Question: Recently, I tried to use java-image-scaling library to resize the image files. So, I set java-image-scaling jar file through Eclipse as a way that usual Eclipse project sets its external jar file. In Eclipse, there is no error (I mean, there is no red underline.) to use java-image-scaling library. However, when I try to compile it through Play! console, the compiler said it cannot find java-image-scaling jar file. It is weird because I did exactly same with Joda Time library and there was no problem.
Am I missing something to use external jar(java library) in a project of Play framework?

Check this screenshot that shows I already added Joda datatime library and java-image-scaling library.
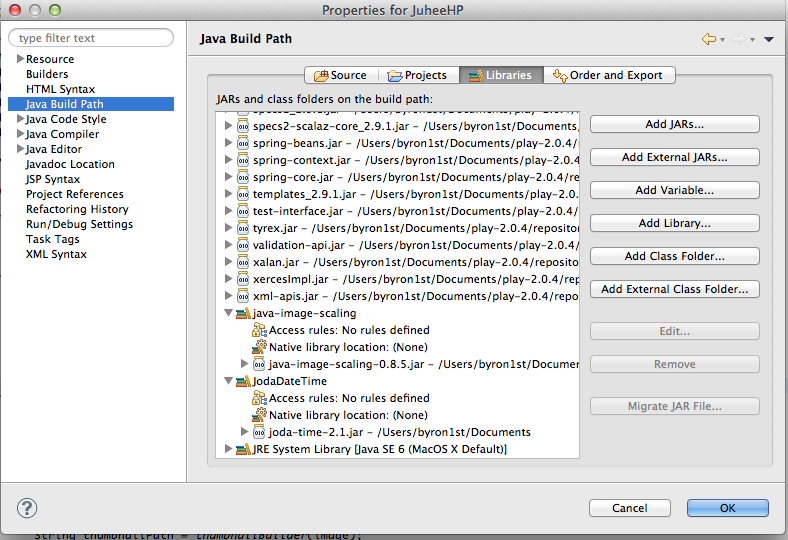
Answer: You have to add your dependency in the 'project/Build.scala' file:
'''
val appDependencies = Seq(
"com.mortennobel" % "java-image-scaling" % "0.8.5"
)
'''
Or you can drop your jar directly in a 'lib' folder of your Play app.
Then, in the Play console, regenerate the Eclipse files using the command 'eclipsify' or 'eclipse' according to your Play version (2.1.x or 2.0.x).
For Joda time, it worked because this library is already existing in the Play dependencies.
Please refer to the <URL> for further details.